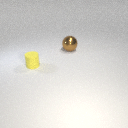
small yellow rubber cylinder to the left of large brown metal sphere